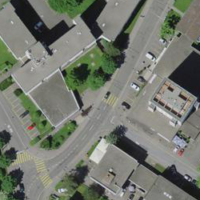
EUNIS habitat code: 54
Species observed at this site:
Senecio vulgaris